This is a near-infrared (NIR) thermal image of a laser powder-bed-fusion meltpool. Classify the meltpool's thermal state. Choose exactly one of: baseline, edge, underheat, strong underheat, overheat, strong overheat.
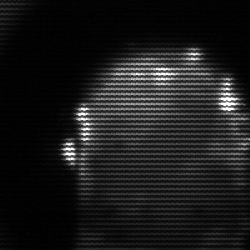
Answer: baseline